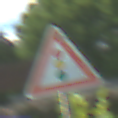
Verkehrszeichen: Lichtzeichenanlage
Umgebung: Outdoor, Nature
Tageszeit: Midday
Wetter: PartlyCloudy
Licht: Natural
Jahreszeit: NotSpecified
Kontrast: HighContrast